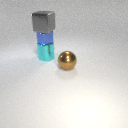
small blue metal cube above large cyan metal cylinder